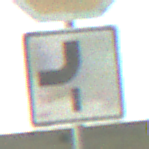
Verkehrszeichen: VerlaufVorfahrtsstrasse7
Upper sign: Stop
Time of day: Night
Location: Outdoor (Nature)
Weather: Clear
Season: NotSpecified
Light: Natural